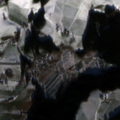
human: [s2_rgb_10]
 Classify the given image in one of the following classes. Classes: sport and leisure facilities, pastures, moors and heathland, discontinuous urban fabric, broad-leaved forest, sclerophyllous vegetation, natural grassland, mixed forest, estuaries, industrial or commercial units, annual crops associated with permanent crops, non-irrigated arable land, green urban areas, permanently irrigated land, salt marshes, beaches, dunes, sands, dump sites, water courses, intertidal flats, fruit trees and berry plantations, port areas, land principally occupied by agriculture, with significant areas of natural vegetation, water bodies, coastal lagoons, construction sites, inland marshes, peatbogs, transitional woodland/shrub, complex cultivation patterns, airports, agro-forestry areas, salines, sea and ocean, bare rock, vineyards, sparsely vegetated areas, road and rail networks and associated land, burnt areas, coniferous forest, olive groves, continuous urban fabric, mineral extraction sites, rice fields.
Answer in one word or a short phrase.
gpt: discontinuous urban fabric, complex cultivation patterns, land principally occupied by agriculture, with significant areas of natural vegetation, coniferous forest